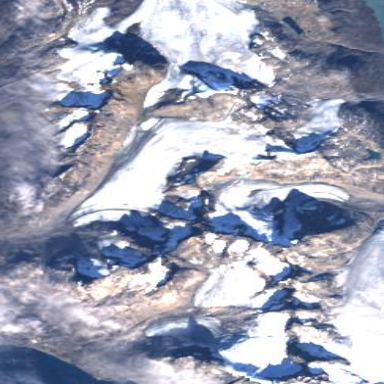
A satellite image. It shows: Stunning view of glacier.